【题型】解答题　【知识点】立体几何　【难度】easy
如图，正四棱锥 \(S-ABCD\)，\(SA=2\)，\(AB=\sqrt{2}\)，\(P\) 为侧棱 \(SD\) 上的点，且 \(\overrightarrow{SP}=3\overrightarrow{PD}\)。

\noindent
(1) 求证：\(AC \perp SD\)；
\noindent
(2) 求异面直线 \(SA\) 与 \(CP\) 所成角的余弦值。
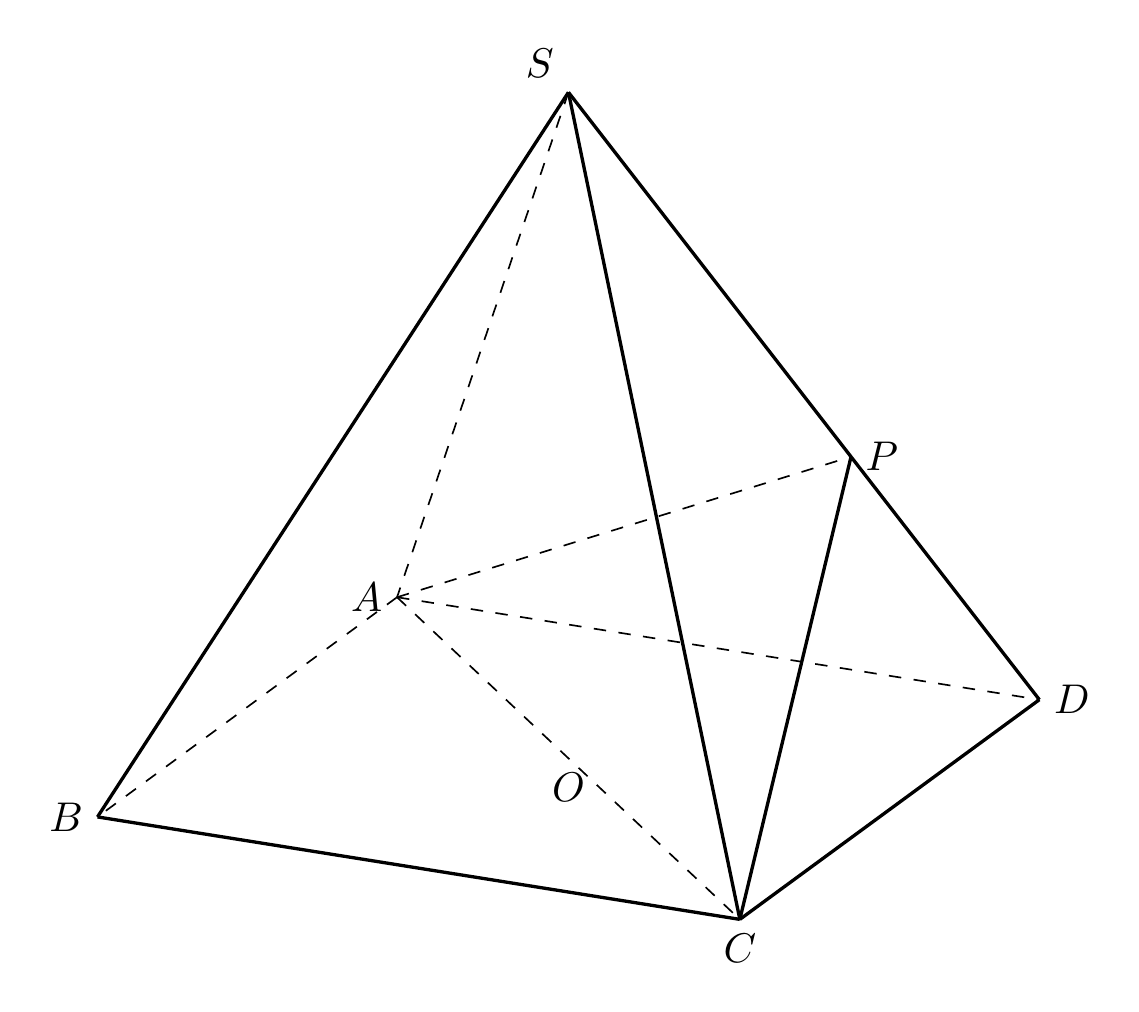
【解答】
\noindent
【解】（1）连结 \(BD\) 交 \(AC\) 于点 \(O\)，连结 \(SO\)。

因为正四棱锥 \(S-ABCD\)，所以 \(SO \perp\) 平面 \(ABCD\)，
又 \(AC \subset\) 平面 \(ABCD\)，
所以 \(SO \perp AC\)。因为正四棱锥 \(S-ABCD\)，
所以四边形 \(ABCD\) 是正方形，
所以 \(AC \perp BD\)。因为 \(AC \perp SO\)，\(AC \perp BD\)，\(SO \cap BD = O\)，\(SO \subset\) 平面 \(SBD\)，\(BD \subset\) 平面 \(SBD\)，
所以 \(AC \perp\) 平面 \(SBD\)，又 \(SD \subset\) 平面 \(SBD\)，
所以 \(AC \perp SD\)。
---
（2）

因为 \(OS \perp OB\)，\(OS \perp OC\)，\(OB \perp OC\)，
所以以 \(O\) 为原点建立空间直角坐标系 \(O-xyz\)，
\(A(0,-1,0)\)，\(S(0,0,\sqrt{3})\)，\(C(0,1,0)\)，\(D(-1,0,0)\)。
所以 \(\overrightarrow{SA} = (0,-1,-\sqrt{3})\)，\(\overrightarrow{DS} = (1,0,\sqrt{3})\)，
\[
\overrightarrow{CP} = \overrightarrow{CD} + \overrightarrow{DP} = \overrightarrow{CD} + \frac{1}{4}\overrightarrow{DS}
= (-1,-1,0) + \left(\frac{1}{4},0,\frac{\sqrt{3}}{4}\right)
= \left(-\frac{3}{4},-1,\frac{\sqrt{3}}{4}\right),
\]
所以
\[
\cos\langle \overrightarrow{SA}, \overrightarrow{CP} \rangle
= \frac{\overrightarrow{SA} \cdot \overrightarrow{CP}}{|\overrightarrow{SA}| |\overrightarrow{CP}|}
= \frac{\sqrt{7}}{28},
\]
因此异面直线 \(SA\) 与 \(CP\) 所成角的余弦值为 \(\boldsymbol{\frac{\sqrt{7}}{28}}\)。
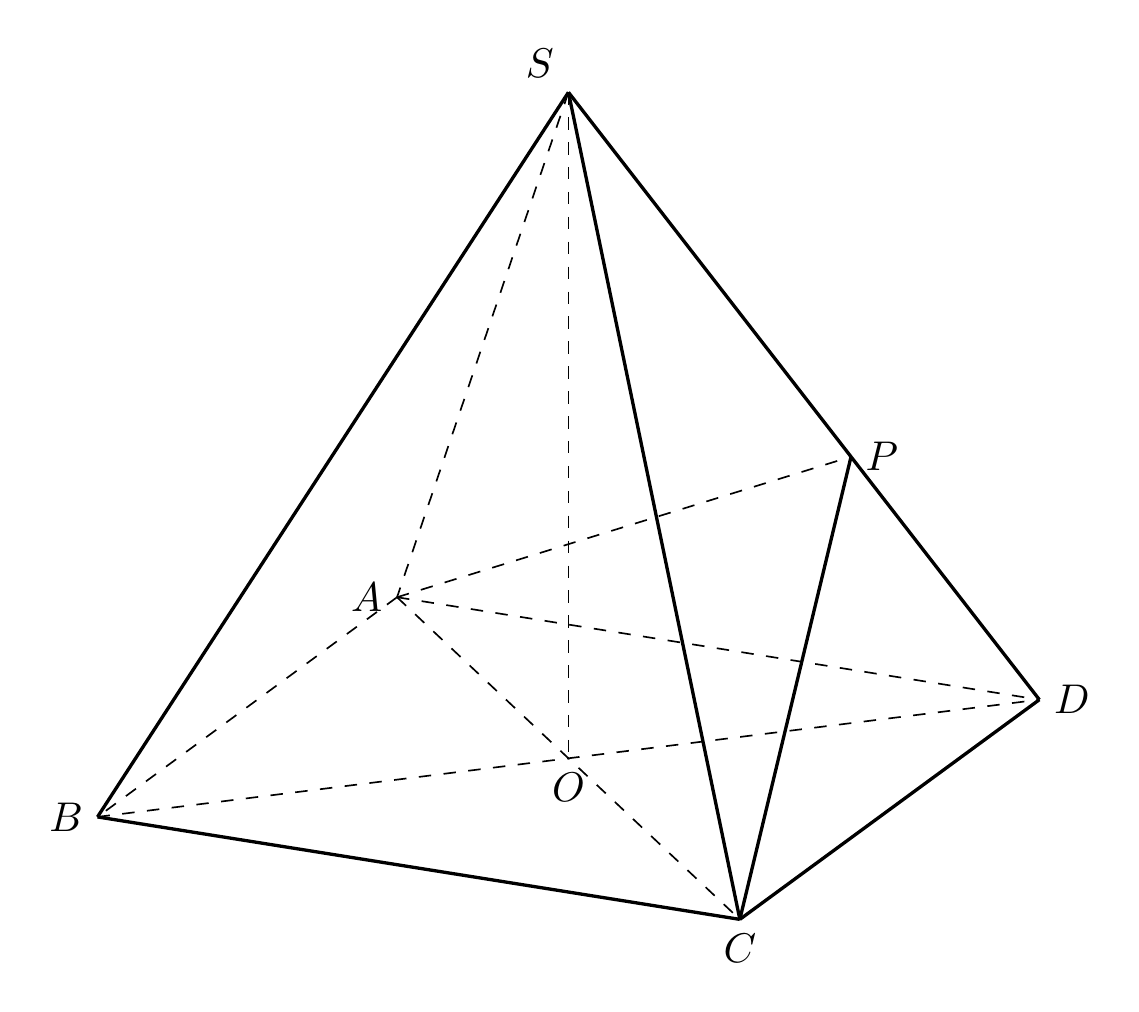
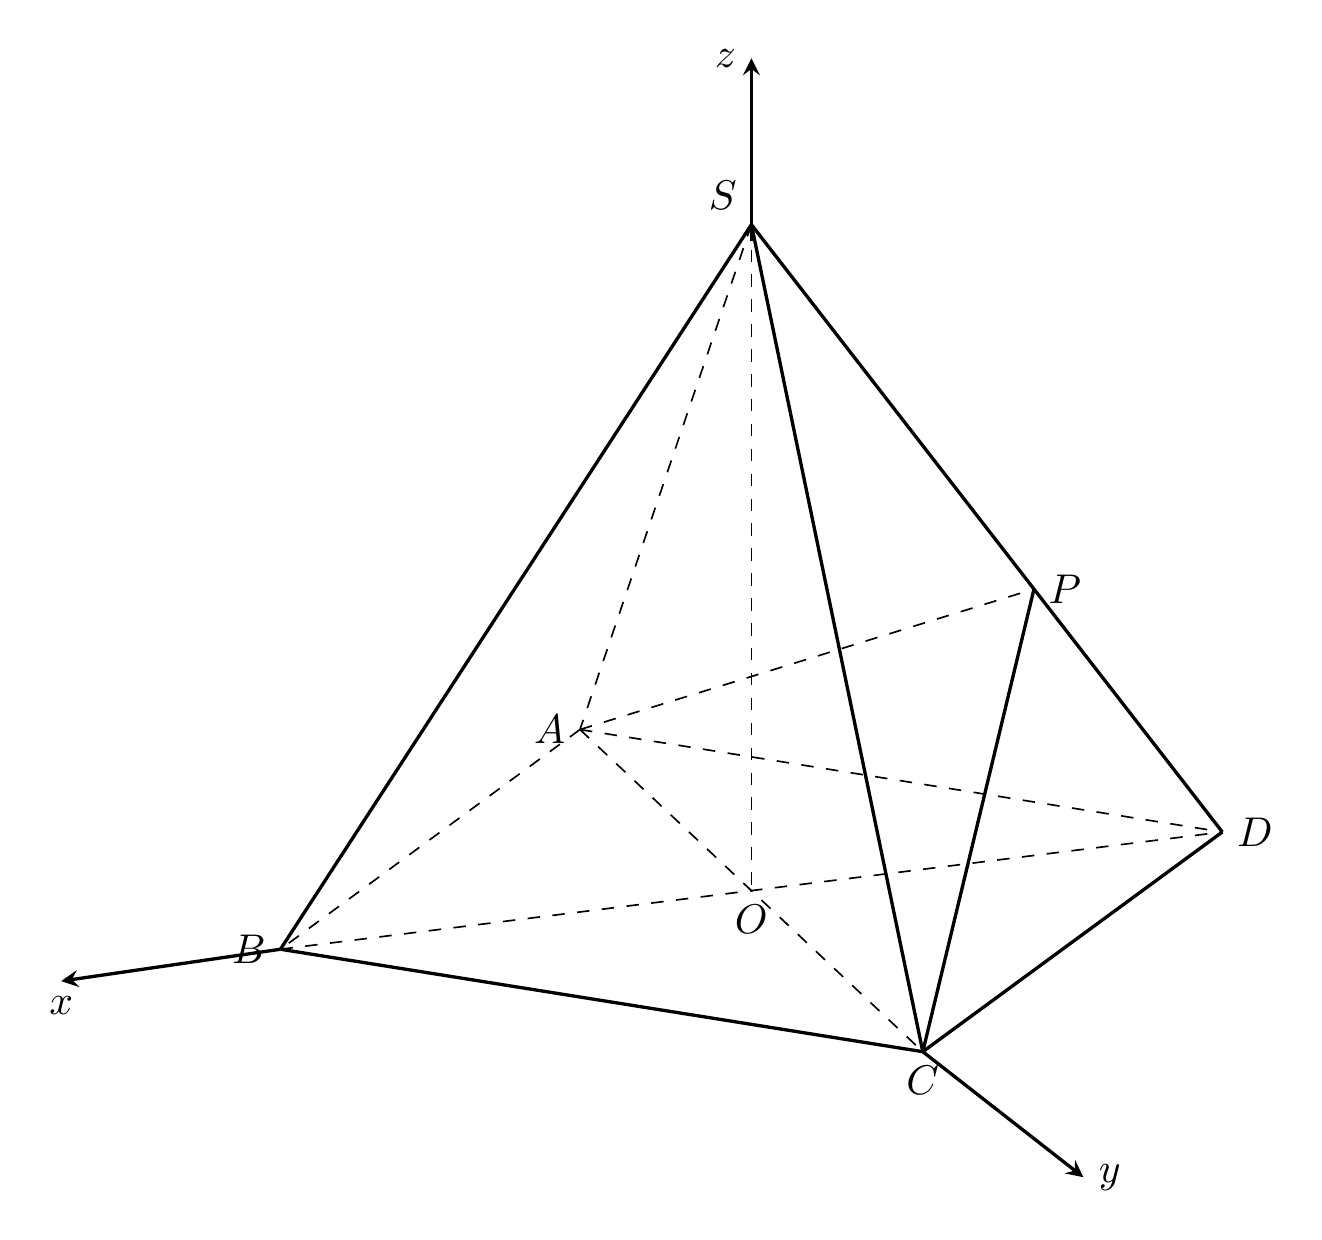